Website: apple
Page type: billing-address
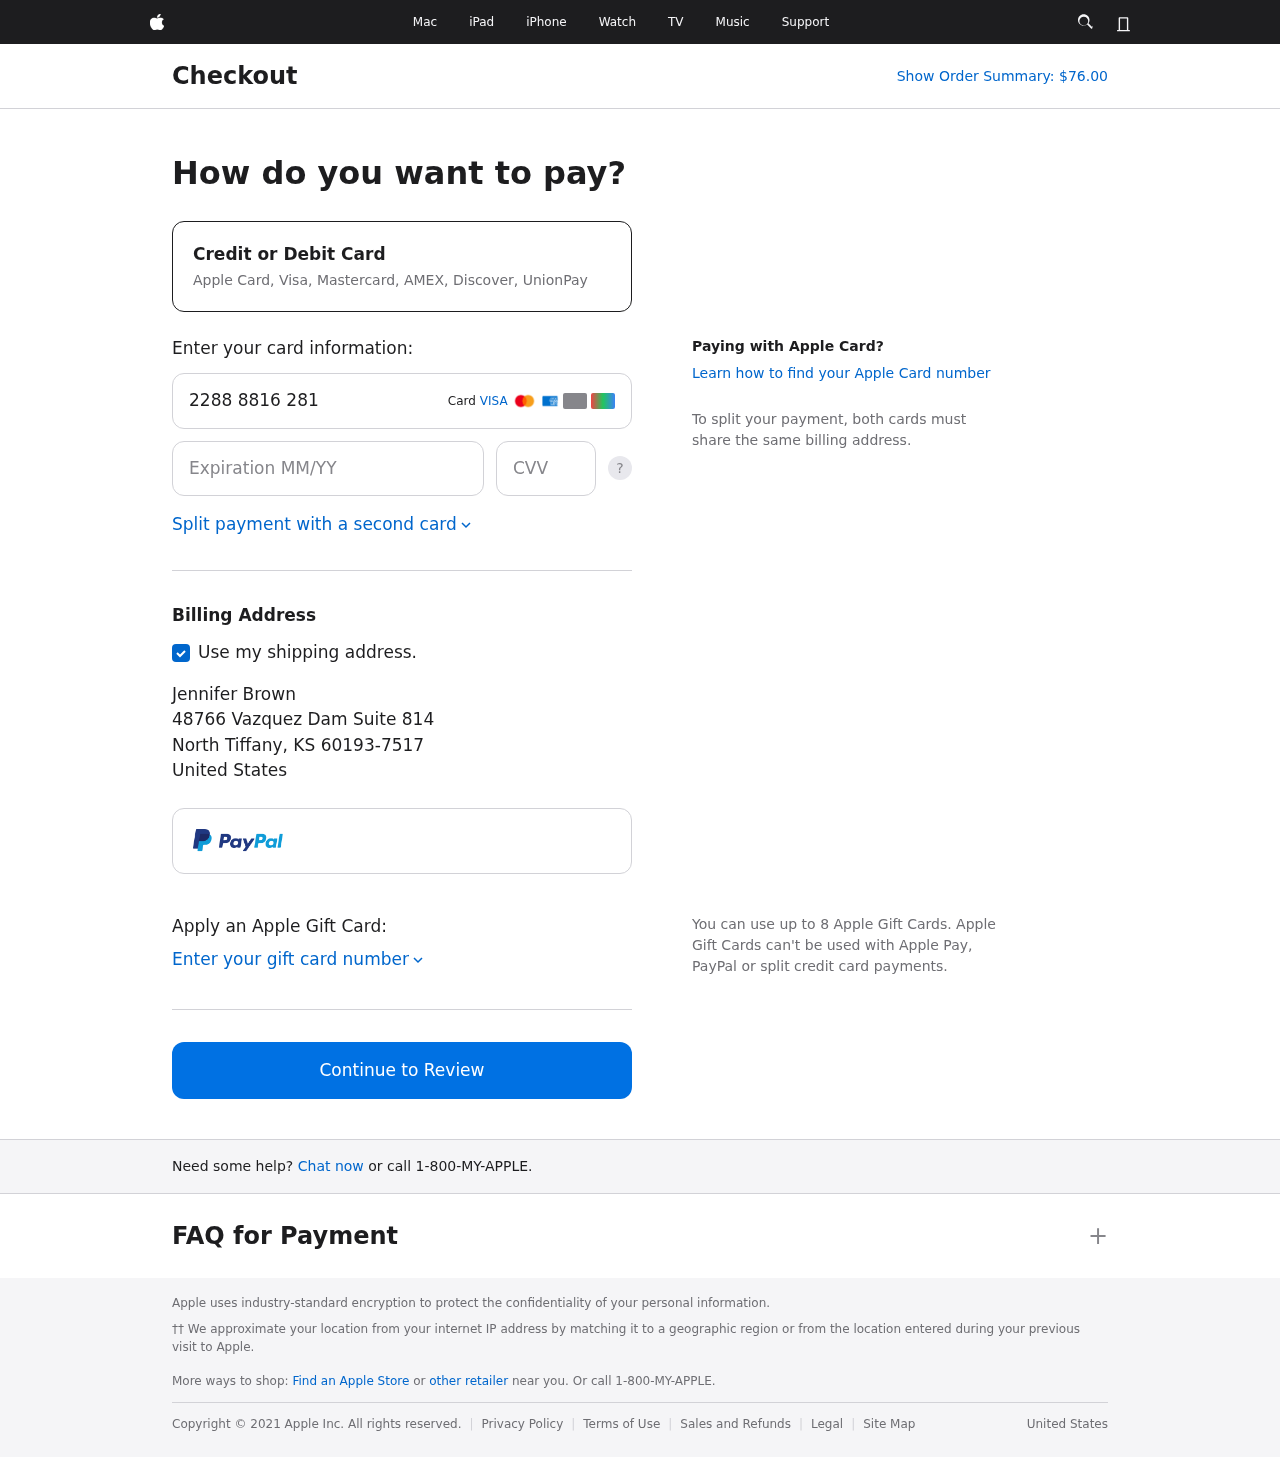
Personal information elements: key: PII_CARD_CVV
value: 509
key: PII_CARD_EXPIRY
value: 04/26
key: PII_CARD_NUMBER
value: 2288 8816 2810 9334
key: PII_CITY
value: North Tiffany
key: PII_COUNTRY
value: United States
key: PII_FULLNAME
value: Jennifer Brown
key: PII_POSTCODE_FULL
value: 60193-7517
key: PII_STATE_ABBR
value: KS
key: PII_STREET
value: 48766 Vazquez Dam Suite 814
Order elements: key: ORDER_TOTAL
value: Show Order Summary: $76.00